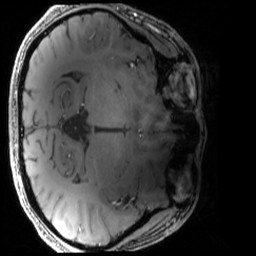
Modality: MP2RAGE
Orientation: axial
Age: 20
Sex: male
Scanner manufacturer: siemens
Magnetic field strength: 6.98 T
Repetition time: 6 s
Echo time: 0.00283 s